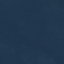
Land use / land cover: SeaLake